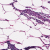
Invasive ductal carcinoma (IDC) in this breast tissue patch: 0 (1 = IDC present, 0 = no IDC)